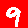
Digit: 9